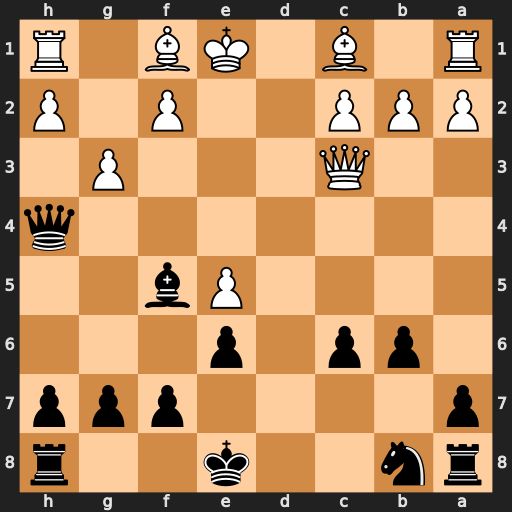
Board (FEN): rn2k2r/p4ppp/1pp1p3/4Pb2/7q/2Q3P1/PPP2P1P/R1B1KB1R
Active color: b
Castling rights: KQkq
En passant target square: -
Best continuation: Qe4+ Be3 Qxh1